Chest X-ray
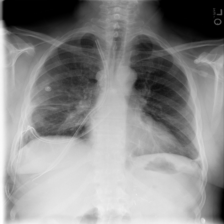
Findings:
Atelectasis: positive
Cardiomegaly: negative
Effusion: negative
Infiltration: negative
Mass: negative
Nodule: positive
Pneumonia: negative
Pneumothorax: negative
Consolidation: negative
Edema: negative
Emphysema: negative
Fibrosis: negative
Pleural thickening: negative
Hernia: negative